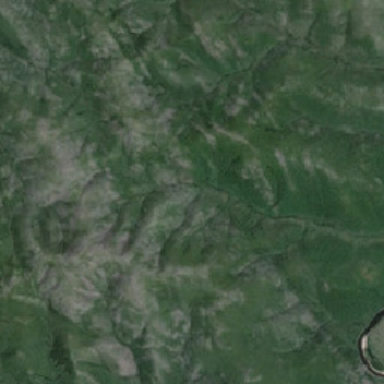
The river flows through the grass .